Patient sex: M
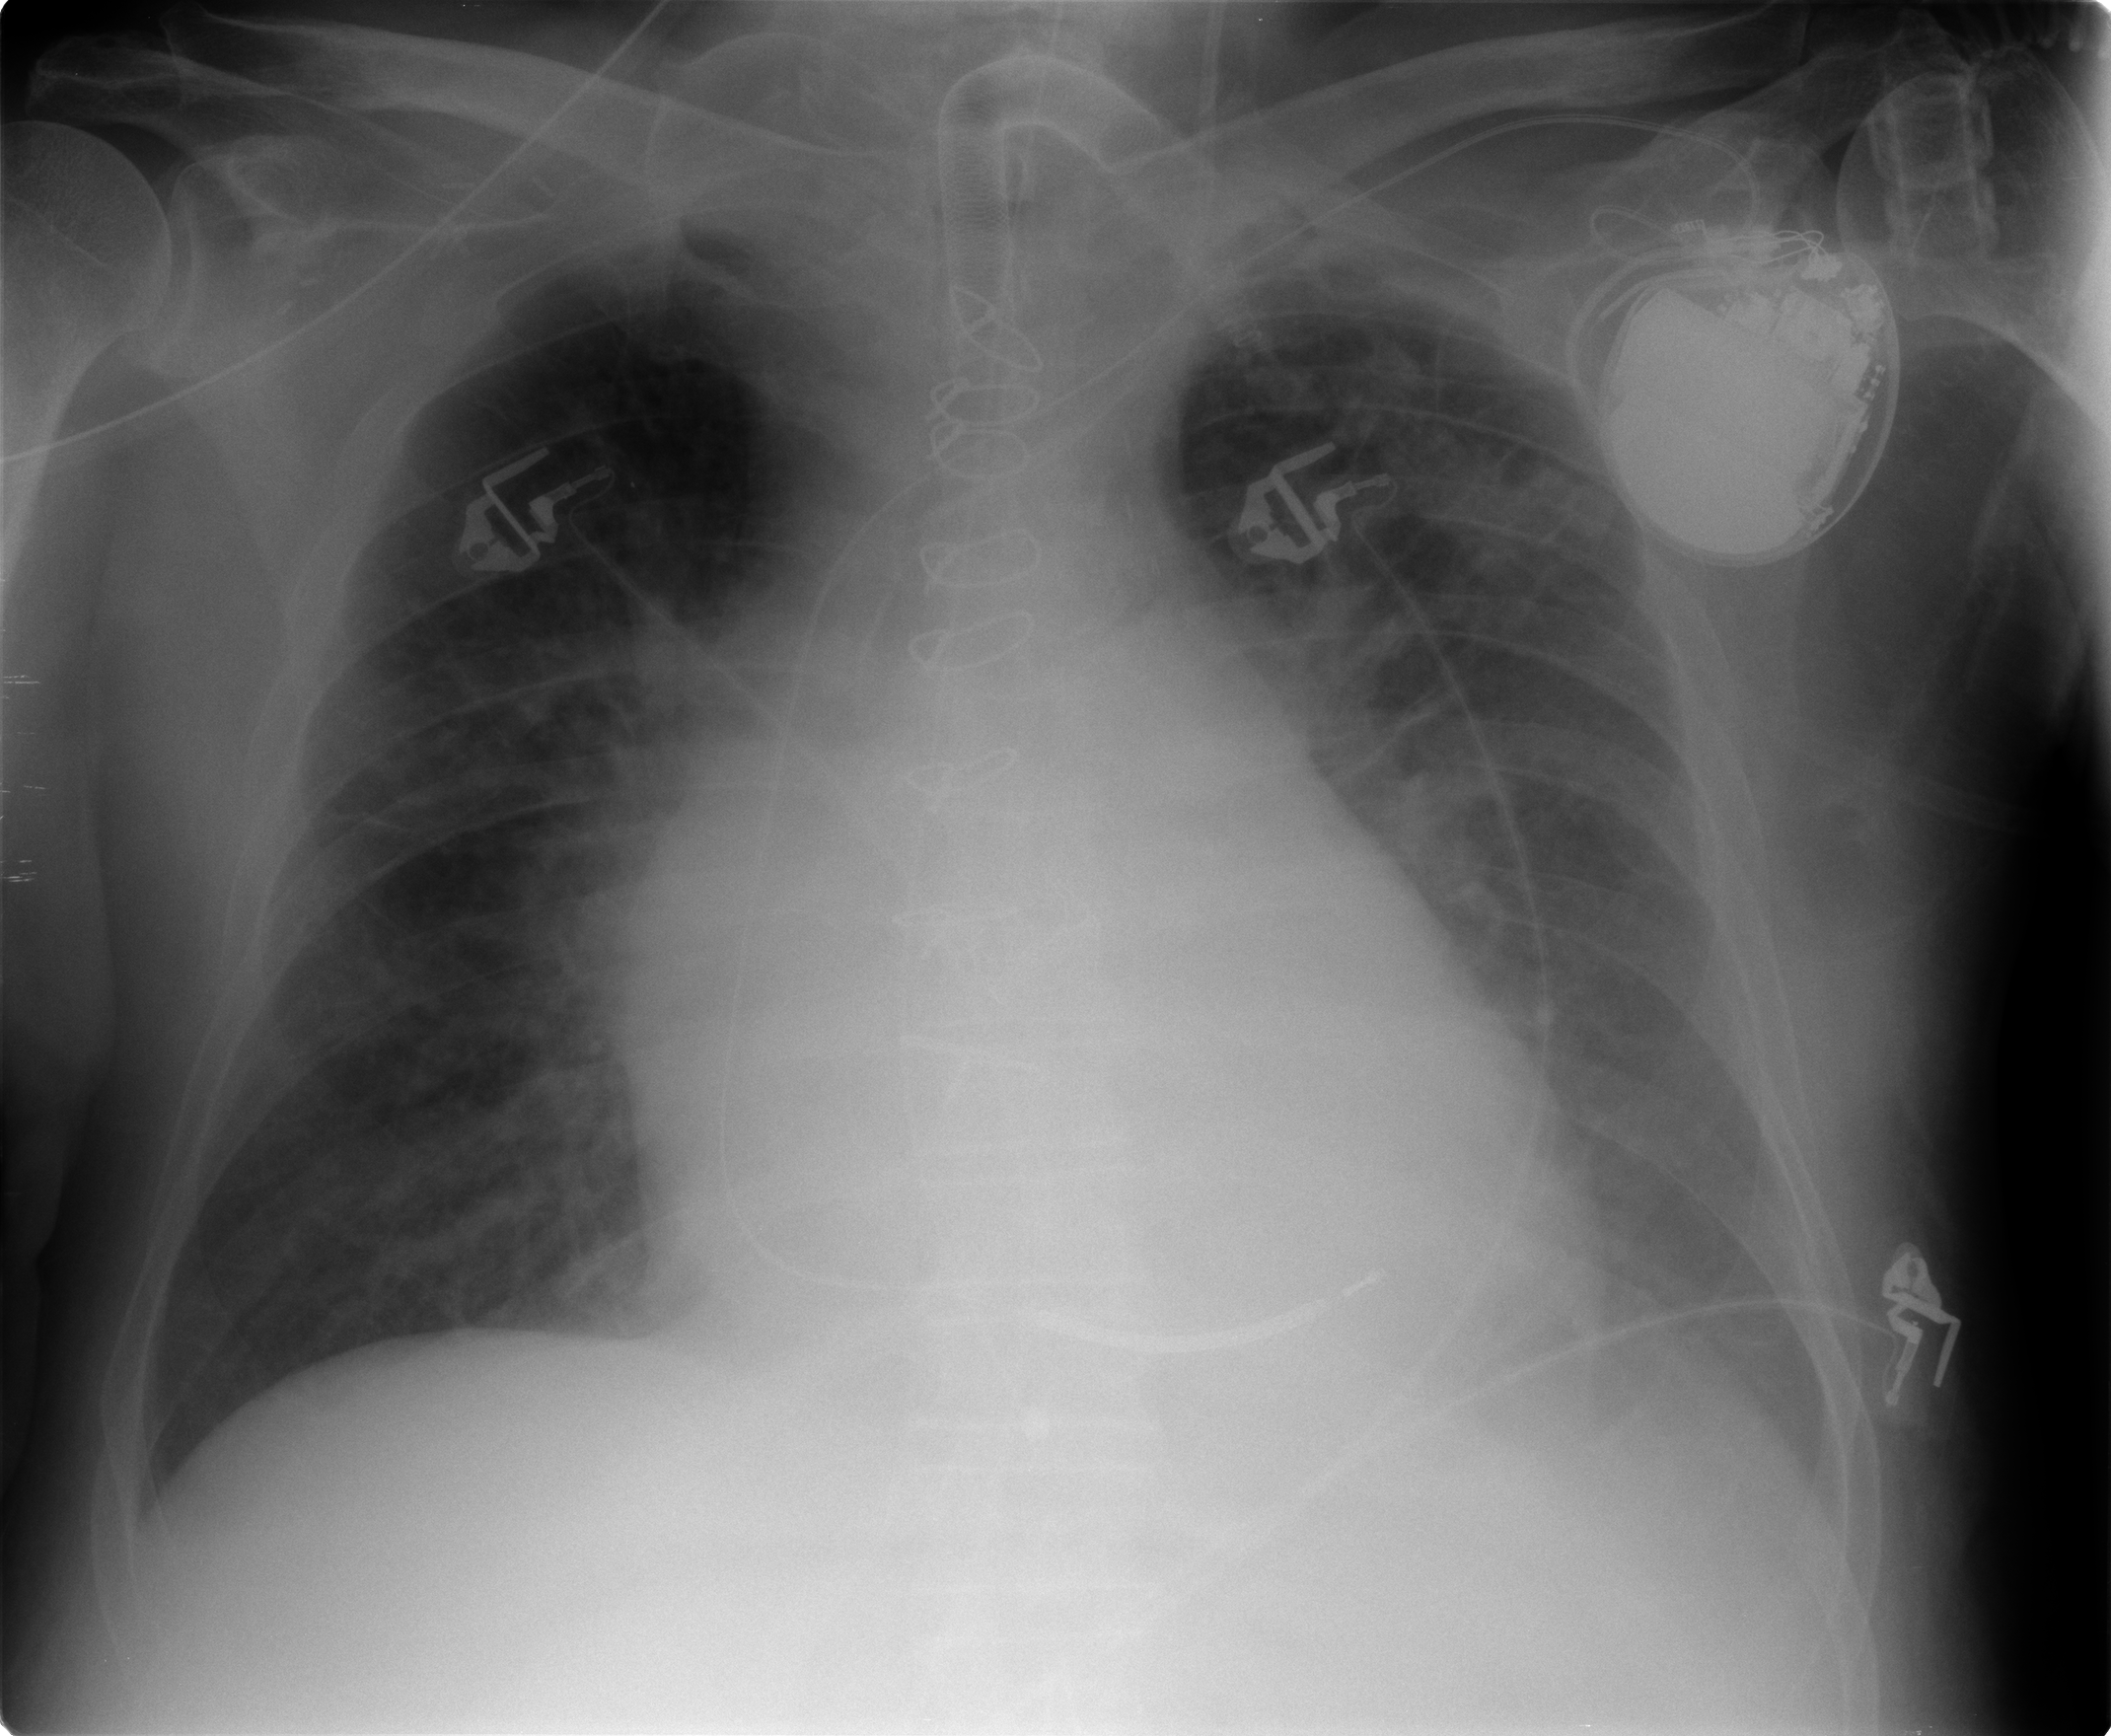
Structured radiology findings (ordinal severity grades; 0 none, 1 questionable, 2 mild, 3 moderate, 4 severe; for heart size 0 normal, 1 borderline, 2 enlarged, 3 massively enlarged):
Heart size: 2
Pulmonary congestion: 2
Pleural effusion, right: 0
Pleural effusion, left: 0
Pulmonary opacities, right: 2
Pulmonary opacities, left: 2
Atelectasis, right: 1
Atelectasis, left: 1